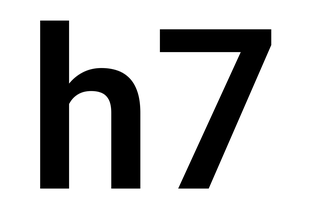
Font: Roboto_SemiBold